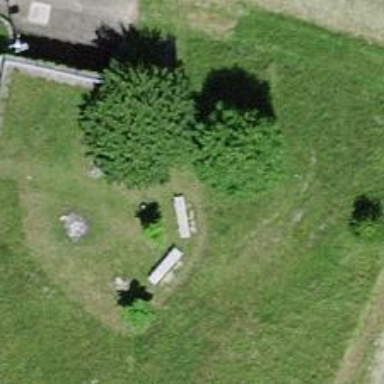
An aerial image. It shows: Brown bench in the vicinity.